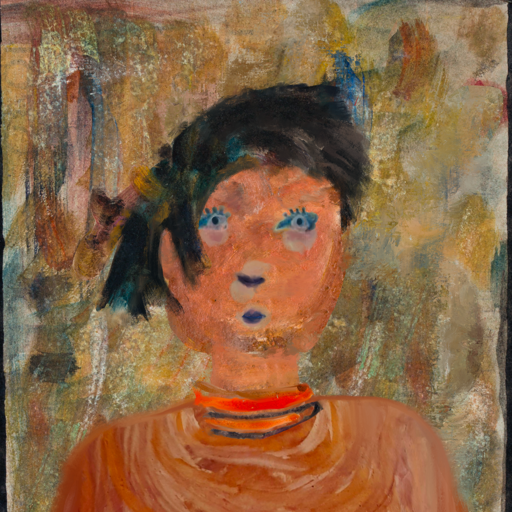
Background: Pipe, Head And Neck Front: Boggyland, Face Front: Hill_Girl, Bust: Pious_Lady, Hair Front: Pipe, Head Accessory: Blank, Second Necklace: Blank, Necklace: Experience, Baby: Blank